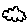
Label: cloud